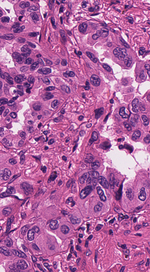
Tumor epithelial tissue: yes
Tumor-associated stroma tissue: yes
Normal tissue: no